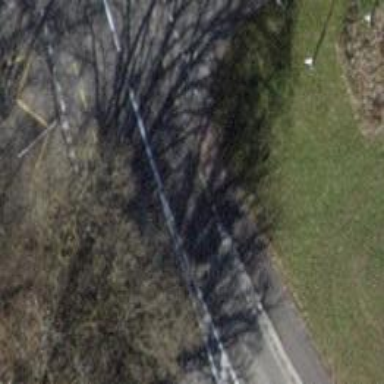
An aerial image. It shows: Asphalt tertiary road with cycle tracks on both sides.